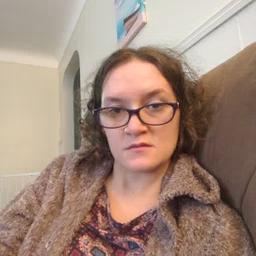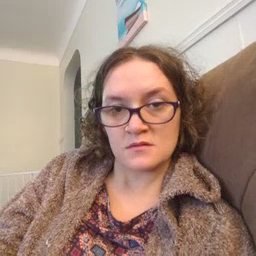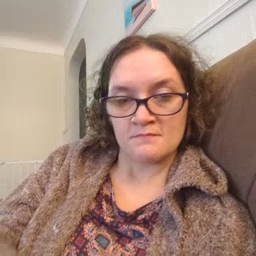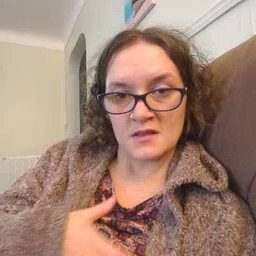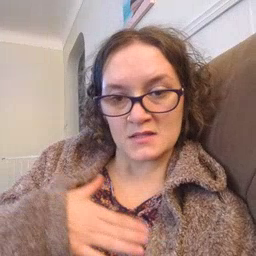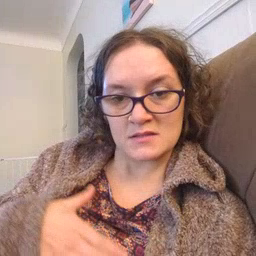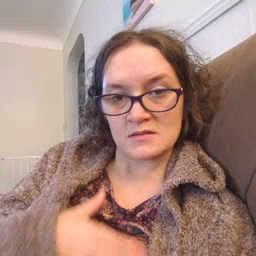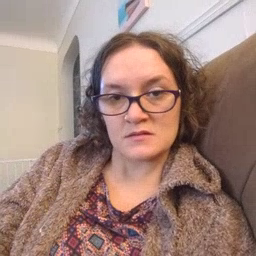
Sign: please